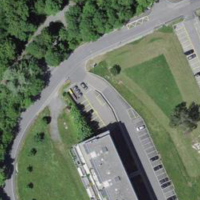
EUNIS habitat code: 55
Species observed at this site:
Fagus sylvatica
Equisetum telmateia